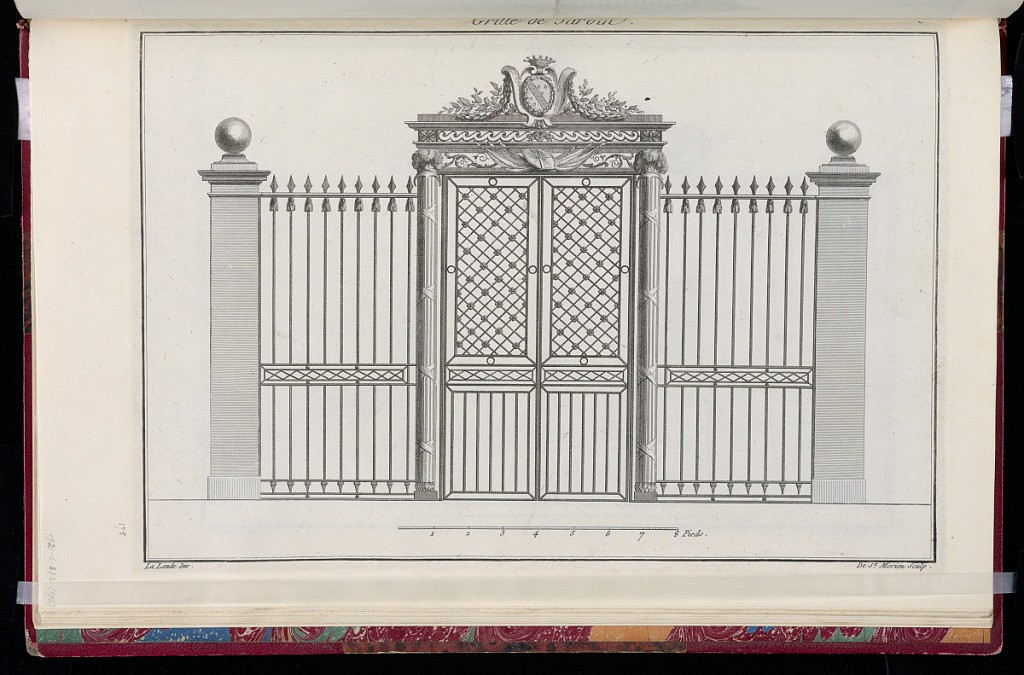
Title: Grille de Jardin
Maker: Richard de Lalonde, French, active 1780–96
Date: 1789
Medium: Etching on off-white laid paper
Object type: Print
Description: Design for a gate with a crowned coat of arms draped with garland. The plate is signed, but the numbering is not visible.